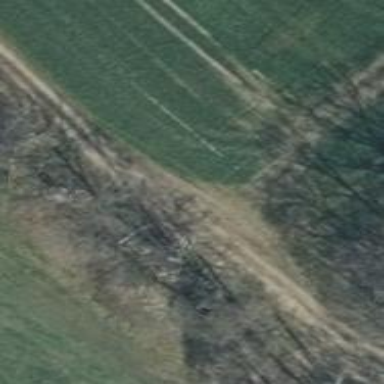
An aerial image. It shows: Dirt track road.